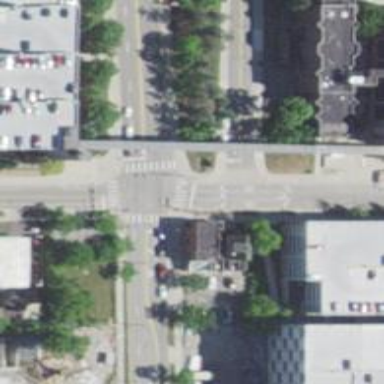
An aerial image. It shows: Asphalt footway with zebra crossing.